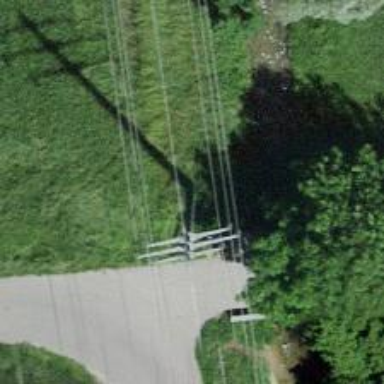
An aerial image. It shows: Concrete power pole.